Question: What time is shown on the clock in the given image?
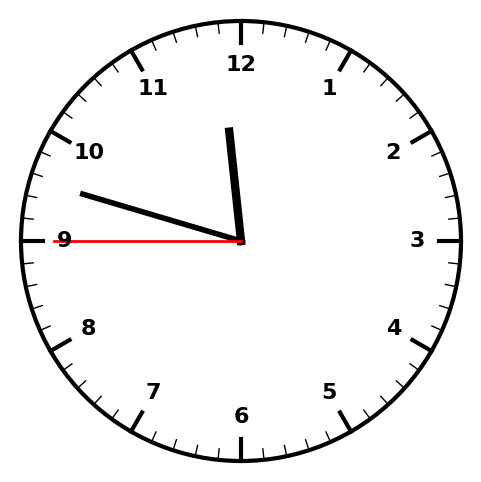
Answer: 11:47:45